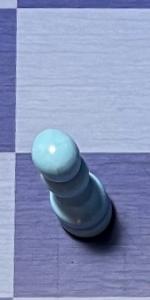
Label: Pawn_White